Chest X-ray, PA view. Patient: 57 years old, sex M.
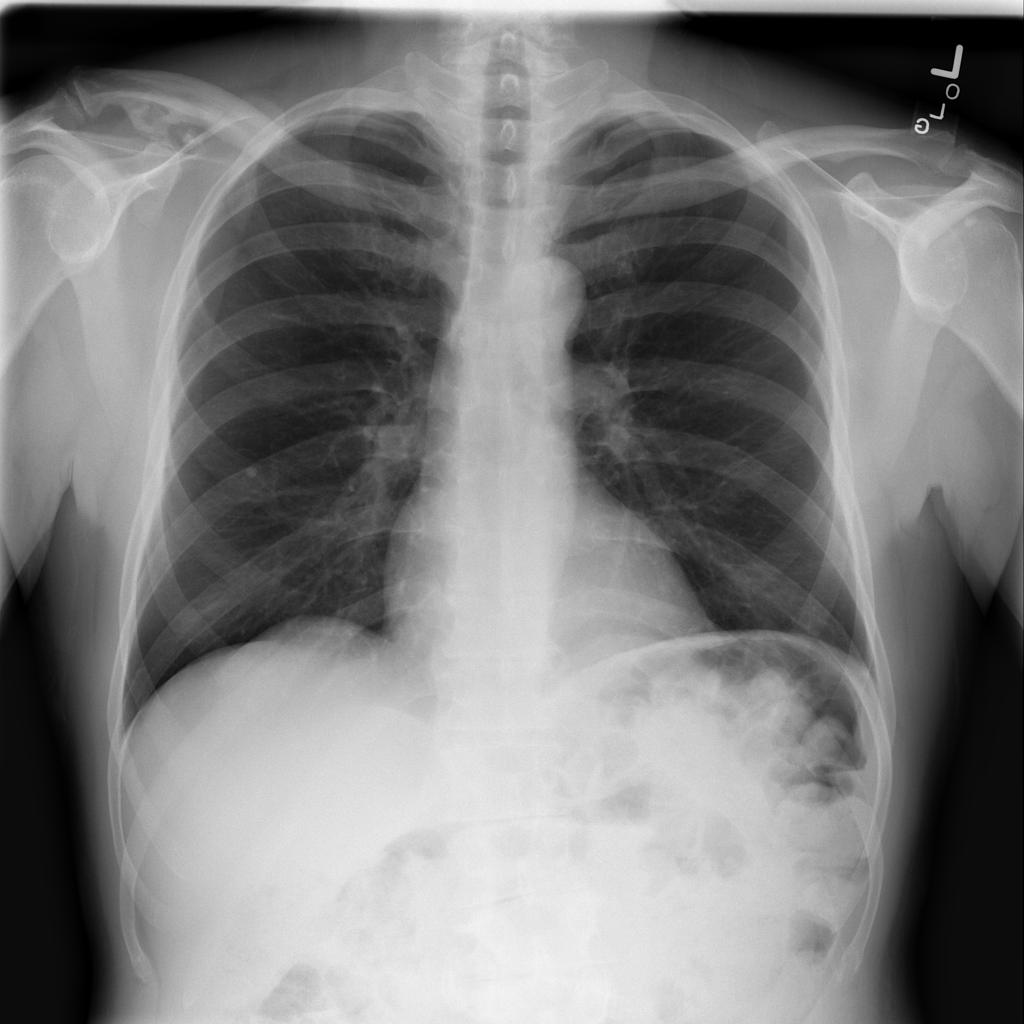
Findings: No Finding